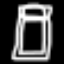
Label: bed